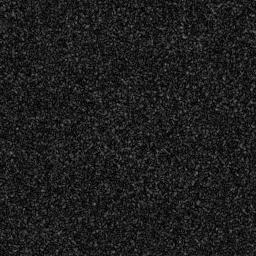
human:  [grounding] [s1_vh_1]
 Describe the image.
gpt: In the satellite image, there is  <ref>1 medium ship </ref> <box>[[0, 66, 12, 83, 0]]</box> located at bottom left,  <ref>1 medium ship </ref> <box>[[43, 0, 51, 21, 0]]</box> located at top.